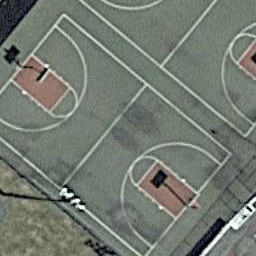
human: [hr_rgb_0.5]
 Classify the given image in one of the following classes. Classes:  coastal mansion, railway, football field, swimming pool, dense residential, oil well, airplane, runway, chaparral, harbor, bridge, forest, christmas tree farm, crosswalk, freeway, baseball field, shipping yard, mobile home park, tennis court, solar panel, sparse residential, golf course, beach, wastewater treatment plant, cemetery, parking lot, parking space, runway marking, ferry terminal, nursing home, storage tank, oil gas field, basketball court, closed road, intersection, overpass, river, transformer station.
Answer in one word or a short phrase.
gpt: basketball court